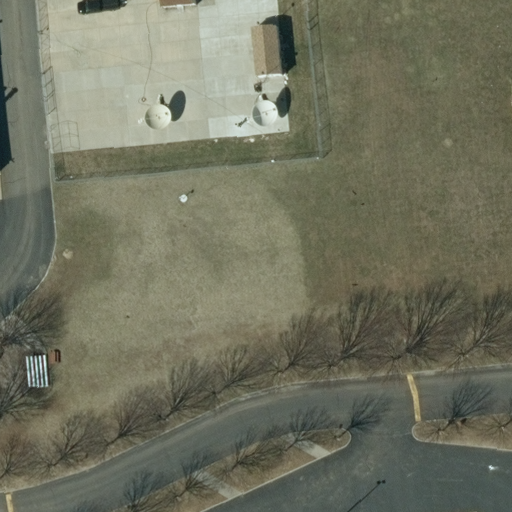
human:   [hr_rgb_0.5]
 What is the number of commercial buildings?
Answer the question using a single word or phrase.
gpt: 0

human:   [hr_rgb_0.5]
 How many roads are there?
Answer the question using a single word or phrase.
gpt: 2

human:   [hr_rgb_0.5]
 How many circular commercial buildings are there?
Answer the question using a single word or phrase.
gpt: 0

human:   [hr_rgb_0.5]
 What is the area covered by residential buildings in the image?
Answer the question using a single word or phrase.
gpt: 0m2

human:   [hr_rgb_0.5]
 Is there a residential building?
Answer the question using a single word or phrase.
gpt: no

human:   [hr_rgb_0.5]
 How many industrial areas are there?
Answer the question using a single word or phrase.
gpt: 1

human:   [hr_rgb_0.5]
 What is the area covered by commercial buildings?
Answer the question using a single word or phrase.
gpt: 0m2

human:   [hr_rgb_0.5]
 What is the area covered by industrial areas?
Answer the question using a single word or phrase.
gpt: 10623m2

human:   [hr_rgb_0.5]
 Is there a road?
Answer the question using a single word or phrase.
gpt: yes

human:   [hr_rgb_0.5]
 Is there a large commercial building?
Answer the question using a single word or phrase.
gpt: no

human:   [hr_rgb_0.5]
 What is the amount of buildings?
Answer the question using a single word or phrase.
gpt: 1

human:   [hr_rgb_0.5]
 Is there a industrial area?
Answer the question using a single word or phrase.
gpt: yes

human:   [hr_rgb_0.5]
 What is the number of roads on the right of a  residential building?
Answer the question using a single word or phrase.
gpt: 0

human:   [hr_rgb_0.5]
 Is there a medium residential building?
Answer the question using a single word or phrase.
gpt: no

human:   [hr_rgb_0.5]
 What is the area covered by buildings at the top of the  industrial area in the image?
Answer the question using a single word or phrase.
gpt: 0m2

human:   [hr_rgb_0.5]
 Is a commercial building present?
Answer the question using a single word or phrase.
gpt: no

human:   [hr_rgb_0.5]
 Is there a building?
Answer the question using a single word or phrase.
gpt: yes

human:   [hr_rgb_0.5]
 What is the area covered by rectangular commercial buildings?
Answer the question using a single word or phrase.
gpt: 0m2

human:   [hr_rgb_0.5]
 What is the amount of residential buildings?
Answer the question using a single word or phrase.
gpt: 0

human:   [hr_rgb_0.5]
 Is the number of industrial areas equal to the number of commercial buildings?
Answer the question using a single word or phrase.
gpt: no

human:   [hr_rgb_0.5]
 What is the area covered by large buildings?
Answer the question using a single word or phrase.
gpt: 0m2

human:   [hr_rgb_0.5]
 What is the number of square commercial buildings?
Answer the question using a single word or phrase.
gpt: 0

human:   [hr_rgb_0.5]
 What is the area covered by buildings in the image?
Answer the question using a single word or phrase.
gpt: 20m2

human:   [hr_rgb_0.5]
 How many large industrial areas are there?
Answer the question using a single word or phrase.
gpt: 1

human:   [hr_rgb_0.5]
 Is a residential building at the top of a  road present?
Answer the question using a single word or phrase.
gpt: no

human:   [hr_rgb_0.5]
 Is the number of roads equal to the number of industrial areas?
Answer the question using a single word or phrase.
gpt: no

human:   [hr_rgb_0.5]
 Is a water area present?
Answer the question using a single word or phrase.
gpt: no

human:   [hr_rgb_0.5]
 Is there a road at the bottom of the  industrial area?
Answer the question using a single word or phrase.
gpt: yes

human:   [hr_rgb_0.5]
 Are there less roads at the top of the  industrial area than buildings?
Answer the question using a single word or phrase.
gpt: yes

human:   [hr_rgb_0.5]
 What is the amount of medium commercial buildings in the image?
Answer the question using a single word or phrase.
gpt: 0

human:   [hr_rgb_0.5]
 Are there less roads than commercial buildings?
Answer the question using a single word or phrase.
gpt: no

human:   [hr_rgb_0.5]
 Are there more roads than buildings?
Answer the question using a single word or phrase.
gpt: yes

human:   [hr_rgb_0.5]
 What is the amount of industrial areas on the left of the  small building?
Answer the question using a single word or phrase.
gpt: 1

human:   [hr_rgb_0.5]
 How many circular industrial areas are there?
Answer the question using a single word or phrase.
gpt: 0

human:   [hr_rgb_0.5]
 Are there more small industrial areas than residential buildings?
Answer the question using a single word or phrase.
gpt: no

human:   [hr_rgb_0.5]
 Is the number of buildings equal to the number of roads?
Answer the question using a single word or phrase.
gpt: no

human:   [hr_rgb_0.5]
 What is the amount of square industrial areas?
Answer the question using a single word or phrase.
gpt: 0

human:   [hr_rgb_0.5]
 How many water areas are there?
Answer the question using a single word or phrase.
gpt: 0

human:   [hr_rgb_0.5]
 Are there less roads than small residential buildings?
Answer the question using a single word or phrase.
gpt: no

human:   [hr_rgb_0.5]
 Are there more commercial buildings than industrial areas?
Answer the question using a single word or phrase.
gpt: no

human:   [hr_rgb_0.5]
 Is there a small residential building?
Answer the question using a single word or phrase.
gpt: no

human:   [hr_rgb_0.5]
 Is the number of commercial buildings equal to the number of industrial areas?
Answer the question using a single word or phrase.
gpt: no

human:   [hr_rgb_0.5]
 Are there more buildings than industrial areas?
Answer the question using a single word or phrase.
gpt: no

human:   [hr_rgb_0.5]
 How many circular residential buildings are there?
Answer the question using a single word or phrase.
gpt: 0

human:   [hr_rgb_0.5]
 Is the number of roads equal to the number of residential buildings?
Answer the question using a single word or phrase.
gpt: no

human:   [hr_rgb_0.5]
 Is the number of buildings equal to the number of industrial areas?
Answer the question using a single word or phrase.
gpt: yes

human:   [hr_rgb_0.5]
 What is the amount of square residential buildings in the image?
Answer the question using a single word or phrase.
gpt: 0

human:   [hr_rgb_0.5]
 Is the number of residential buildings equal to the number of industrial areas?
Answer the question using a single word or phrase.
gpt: no

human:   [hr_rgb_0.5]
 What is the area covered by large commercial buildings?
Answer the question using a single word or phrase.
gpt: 0m2

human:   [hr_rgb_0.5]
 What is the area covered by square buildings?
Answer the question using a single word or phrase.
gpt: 0m2

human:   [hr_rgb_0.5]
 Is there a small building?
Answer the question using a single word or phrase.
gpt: yes

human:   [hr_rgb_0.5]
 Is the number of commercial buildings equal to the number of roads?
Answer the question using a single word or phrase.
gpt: no

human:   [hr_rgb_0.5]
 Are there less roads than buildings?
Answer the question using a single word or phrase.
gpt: no

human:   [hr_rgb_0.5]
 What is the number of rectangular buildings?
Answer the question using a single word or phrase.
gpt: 1

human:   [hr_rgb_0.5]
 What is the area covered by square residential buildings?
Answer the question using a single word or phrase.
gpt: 0m2

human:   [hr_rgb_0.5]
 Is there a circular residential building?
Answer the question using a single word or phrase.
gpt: no

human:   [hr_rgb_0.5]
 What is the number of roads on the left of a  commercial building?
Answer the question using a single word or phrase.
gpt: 0

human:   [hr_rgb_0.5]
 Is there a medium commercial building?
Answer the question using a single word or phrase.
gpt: no

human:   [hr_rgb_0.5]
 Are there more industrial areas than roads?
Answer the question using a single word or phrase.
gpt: no

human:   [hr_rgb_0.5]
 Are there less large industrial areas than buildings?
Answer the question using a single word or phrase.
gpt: no

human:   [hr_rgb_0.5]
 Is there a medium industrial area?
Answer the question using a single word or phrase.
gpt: no

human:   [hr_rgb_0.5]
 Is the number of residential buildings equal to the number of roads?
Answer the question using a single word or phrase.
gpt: no

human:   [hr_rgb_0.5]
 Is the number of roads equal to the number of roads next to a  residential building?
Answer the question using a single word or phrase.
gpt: no

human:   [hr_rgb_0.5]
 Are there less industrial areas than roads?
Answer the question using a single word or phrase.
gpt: yes